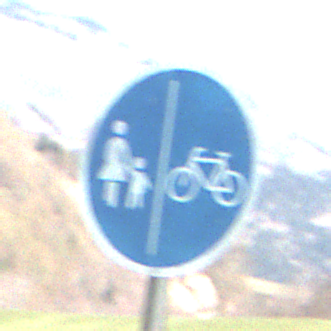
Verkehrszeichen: GetrennterRadUndGehwegRadwegRechts
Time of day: MorningAfternoon
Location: Outdoor (Nature)
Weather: PartlyCloudy
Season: NotSpecified
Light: Natural